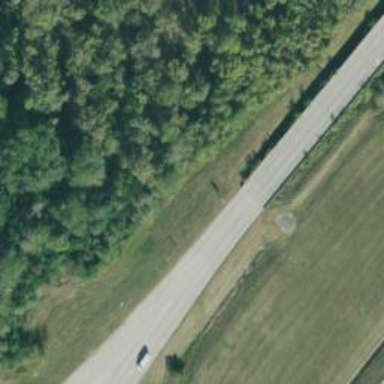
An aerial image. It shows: Trunk highway with expressway and frontage road.